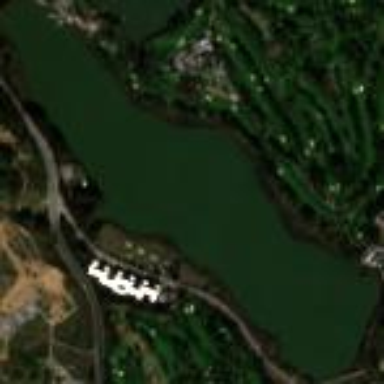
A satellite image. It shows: Scenic view of water hazard on golf course. The natural water feature adds beauty to the landscape.